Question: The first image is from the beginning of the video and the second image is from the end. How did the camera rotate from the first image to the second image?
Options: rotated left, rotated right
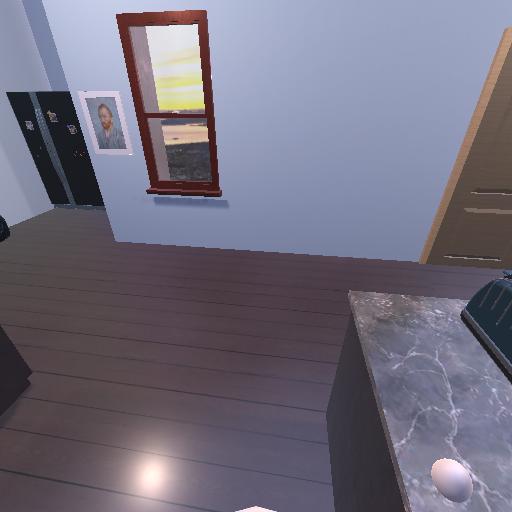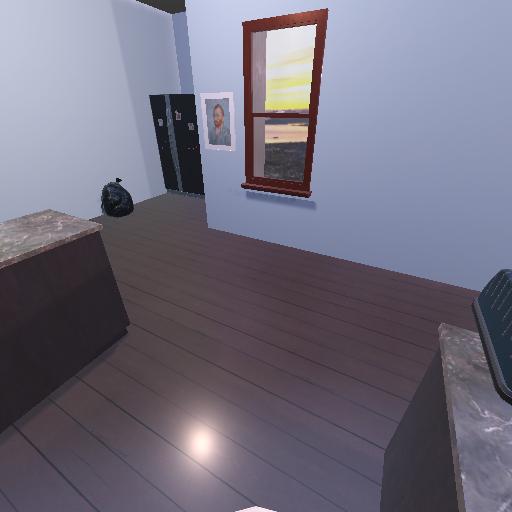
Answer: rotated left